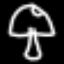
Label: mushroom